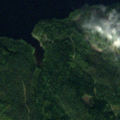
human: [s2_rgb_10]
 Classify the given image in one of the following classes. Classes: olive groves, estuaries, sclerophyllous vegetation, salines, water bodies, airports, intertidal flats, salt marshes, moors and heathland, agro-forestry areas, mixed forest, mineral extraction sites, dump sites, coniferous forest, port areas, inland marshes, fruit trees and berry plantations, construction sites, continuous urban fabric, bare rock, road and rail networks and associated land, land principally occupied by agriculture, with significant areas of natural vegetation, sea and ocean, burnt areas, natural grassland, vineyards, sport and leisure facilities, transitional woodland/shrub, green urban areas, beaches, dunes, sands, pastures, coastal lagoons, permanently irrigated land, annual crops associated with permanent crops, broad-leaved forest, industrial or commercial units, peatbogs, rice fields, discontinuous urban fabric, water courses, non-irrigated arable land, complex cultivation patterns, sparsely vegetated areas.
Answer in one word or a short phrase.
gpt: coniferous forest, mixed forest, water bodies